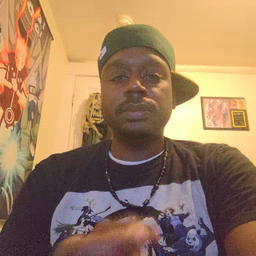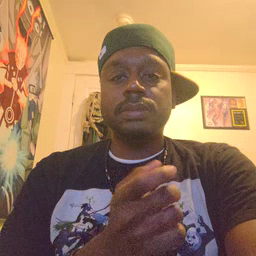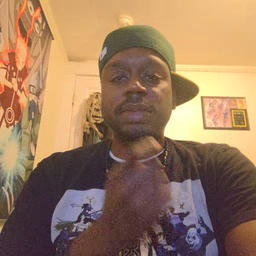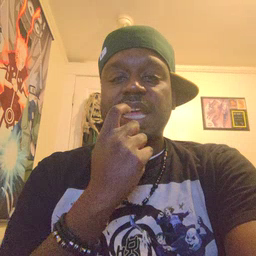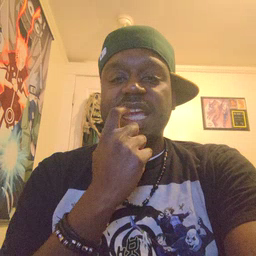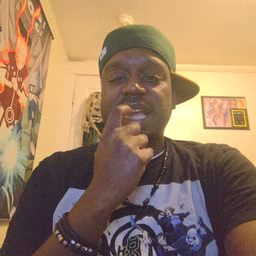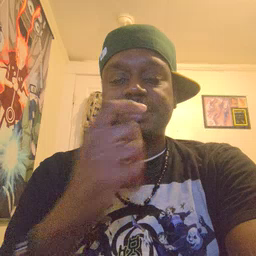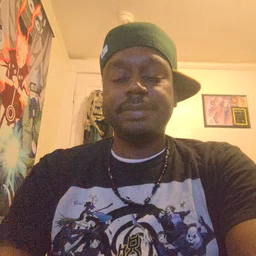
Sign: glasswindow